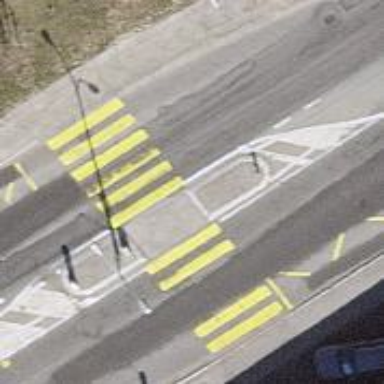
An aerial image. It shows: Marked pedestrian crossing with zebra designation and central island.